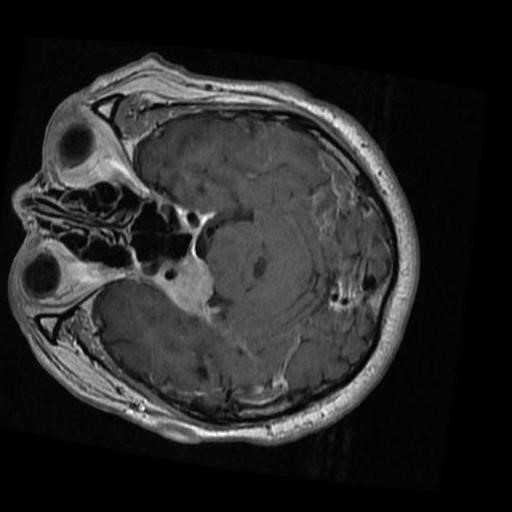
Label: brain_menin